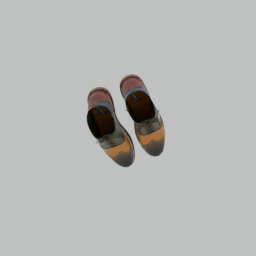
Label: people